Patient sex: M
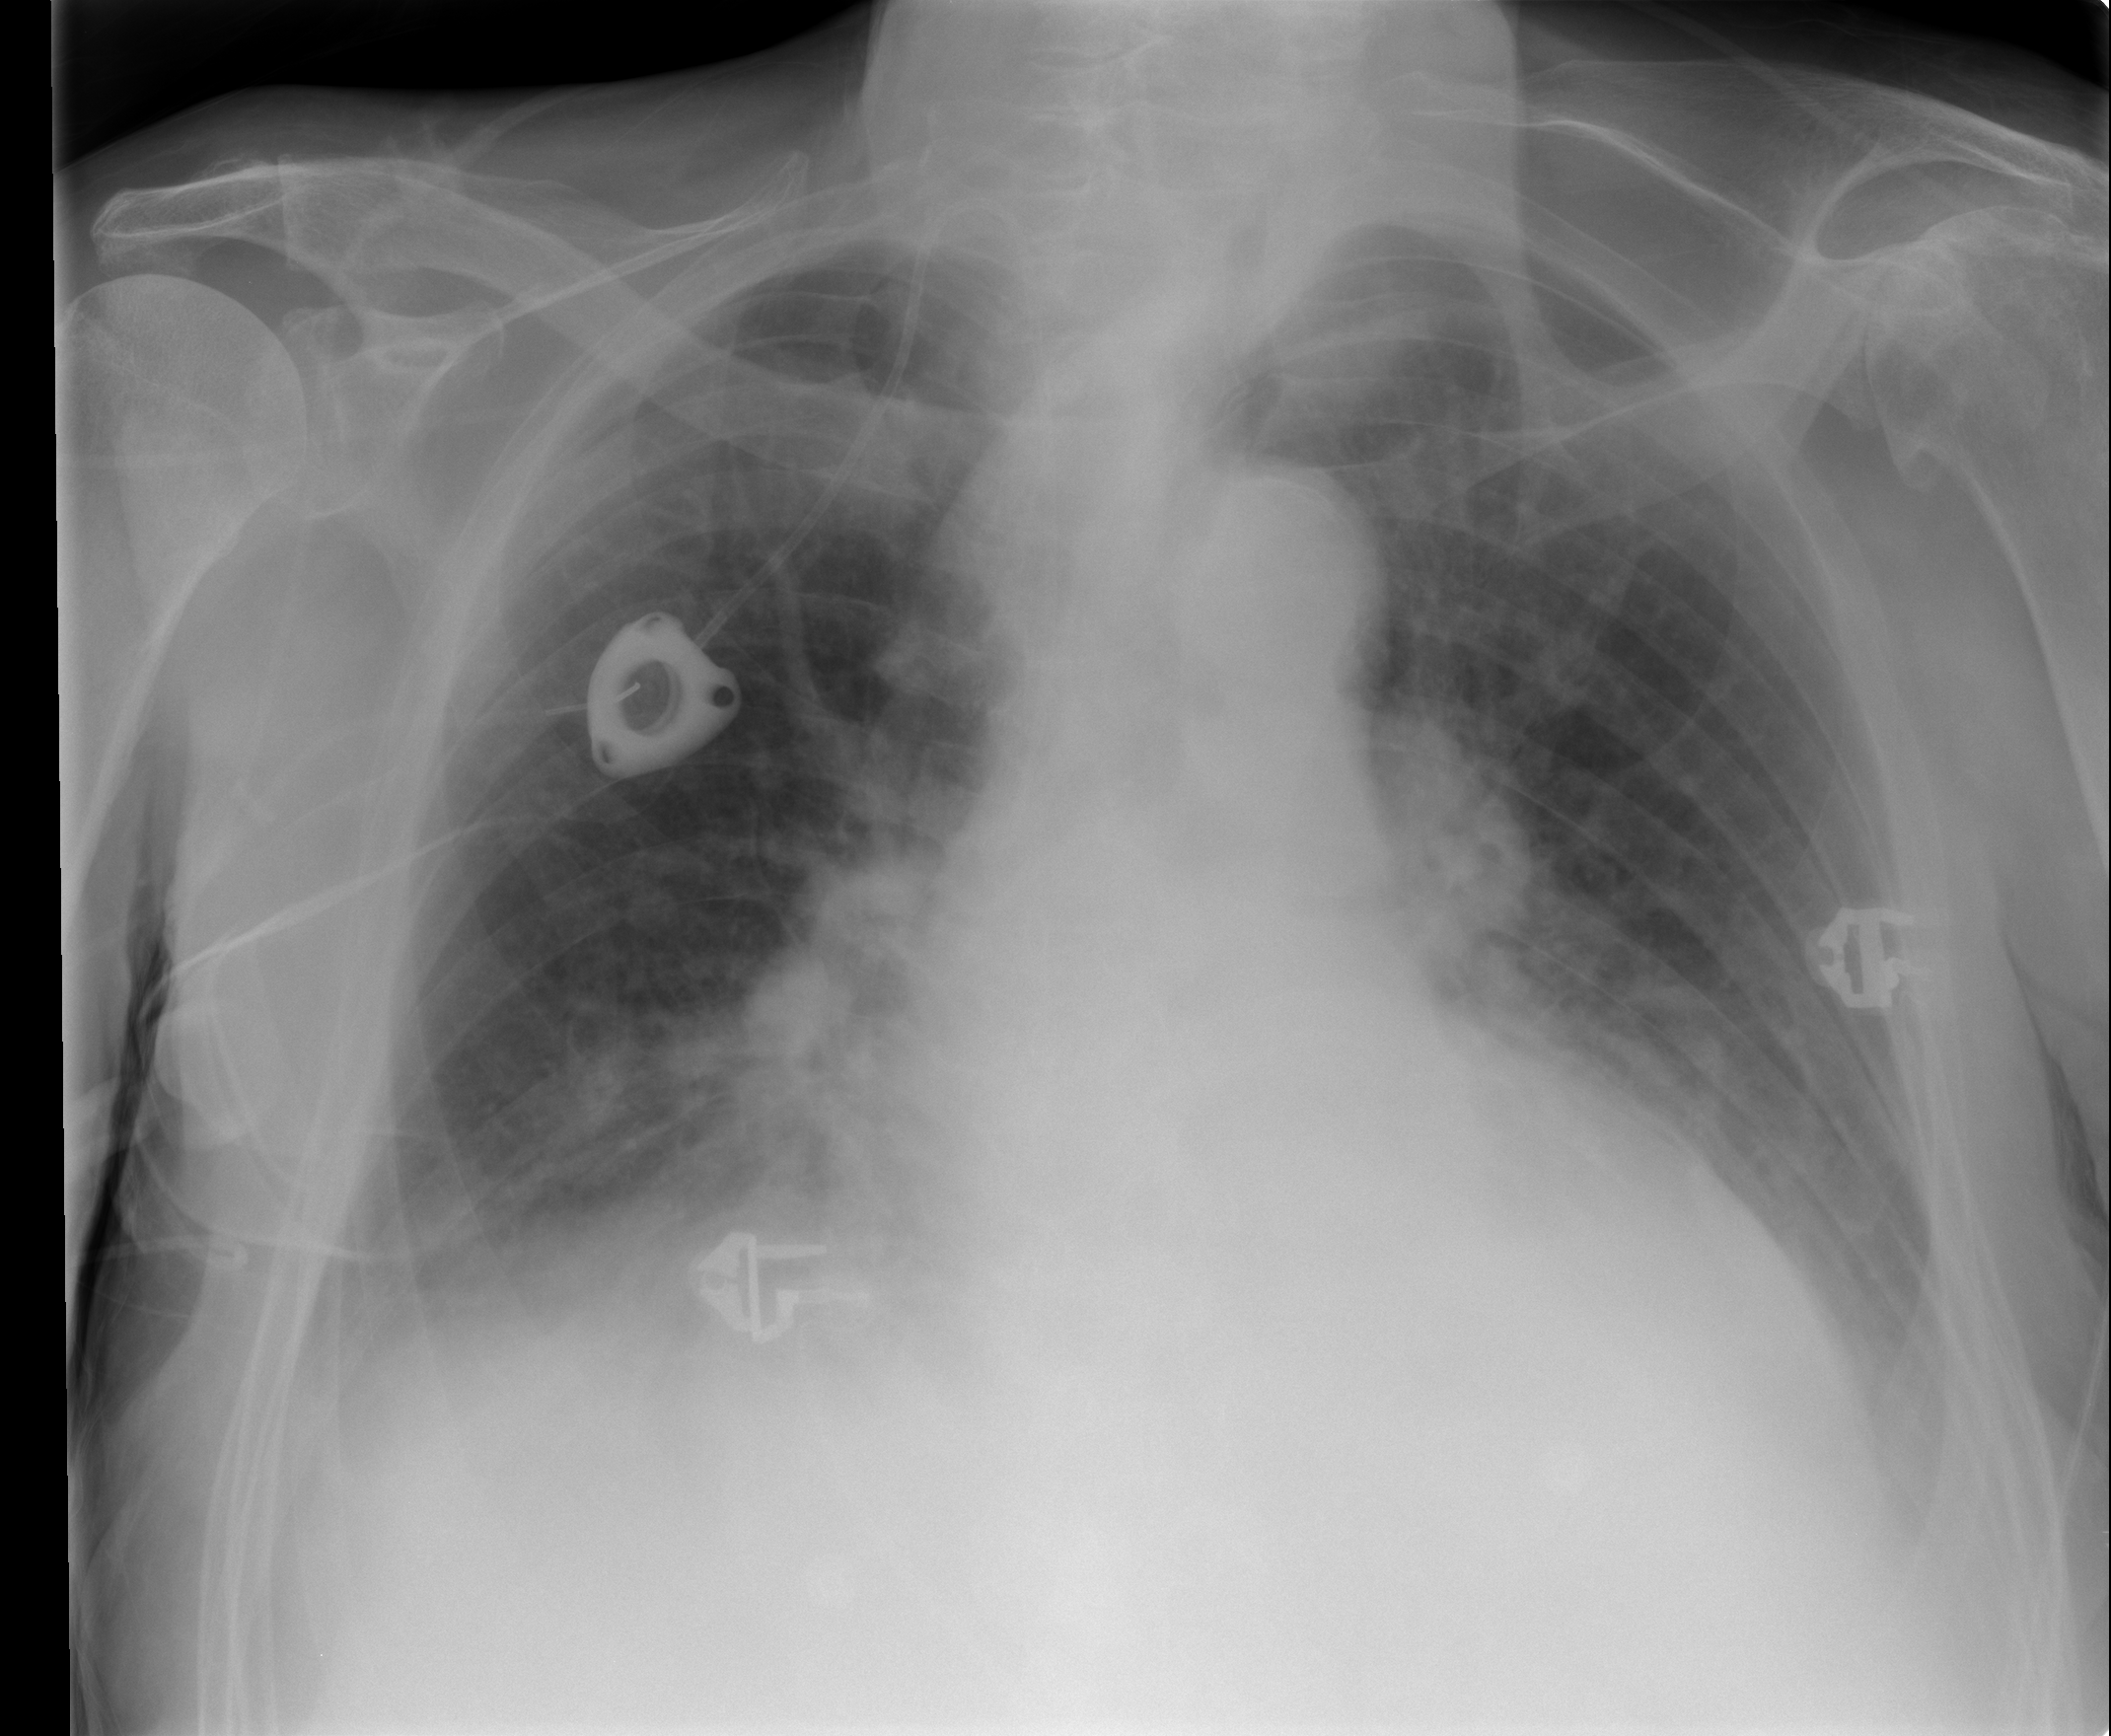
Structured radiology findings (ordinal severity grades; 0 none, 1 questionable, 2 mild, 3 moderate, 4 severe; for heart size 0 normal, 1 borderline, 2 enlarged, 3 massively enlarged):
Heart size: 2
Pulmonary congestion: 2
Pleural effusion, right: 2
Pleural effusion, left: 2
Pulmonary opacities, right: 1
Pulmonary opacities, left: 1
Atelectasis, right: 2
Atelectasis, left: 2